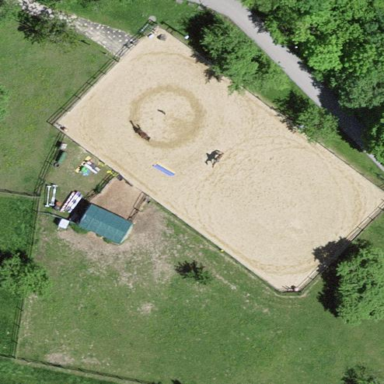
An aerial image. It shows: Equestrian pitch for leisure land use.